Field crop: maize
Growth stage: 2
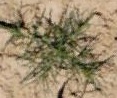
Species: salsola